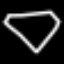
Label: diamond